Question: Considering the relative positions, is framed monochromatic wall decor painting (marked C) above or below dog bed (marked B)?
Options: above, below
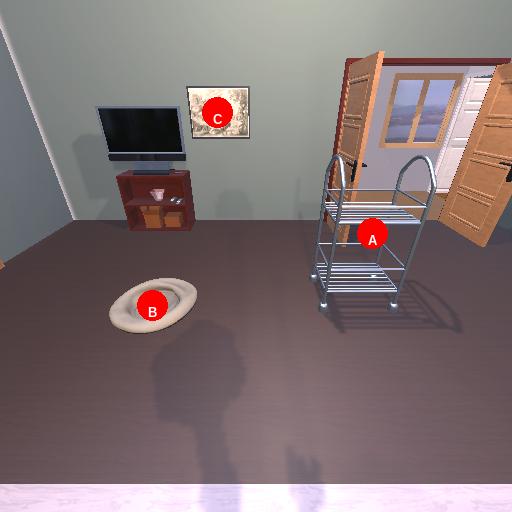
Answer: above